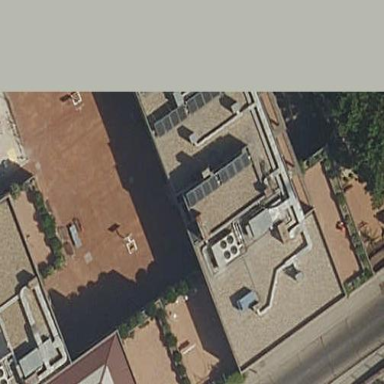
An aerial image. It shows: Residential building.